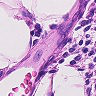
Metastatic tissue present: no